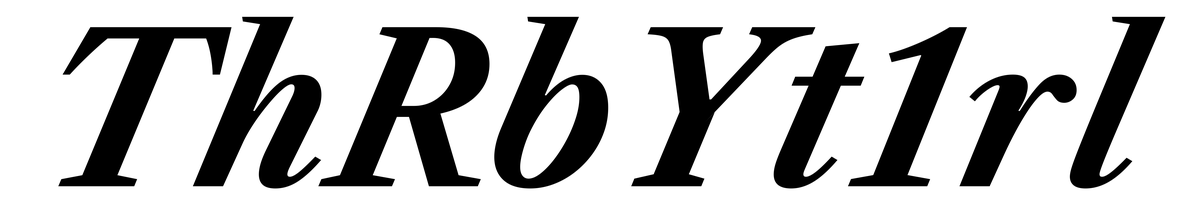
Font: LibreCaslonText-Italic_Bold_Italic